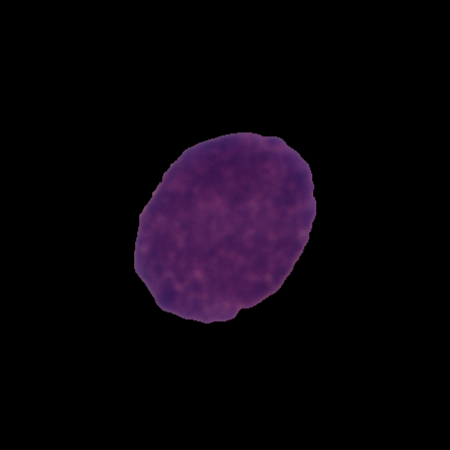
Label: cancer